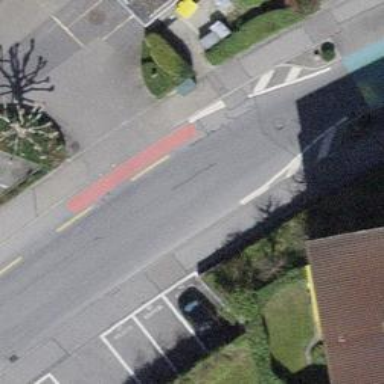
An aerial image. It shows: Asphalt residential road with dedicated cycle lane.